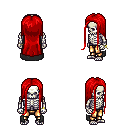
a pixel art fantasy rpg character, male body template, skeleton, black cape, gold greaves, red extra-long hairstyle, bracelets, four views (front, back, left, right), 2x2 character sprite sheet, small pixel art, hard edges, no anti-aliasing